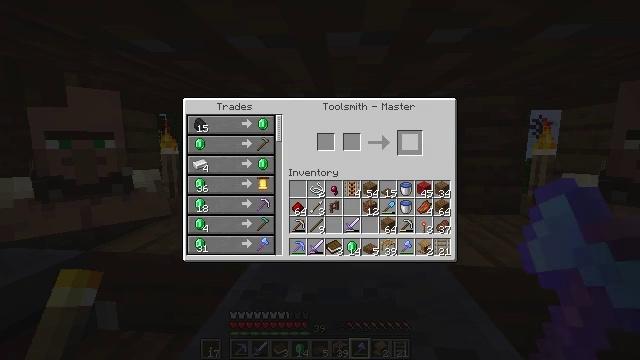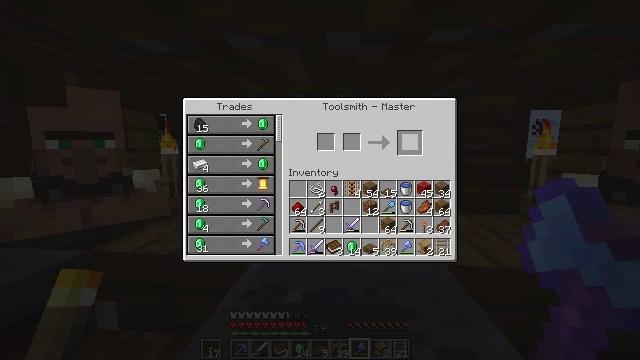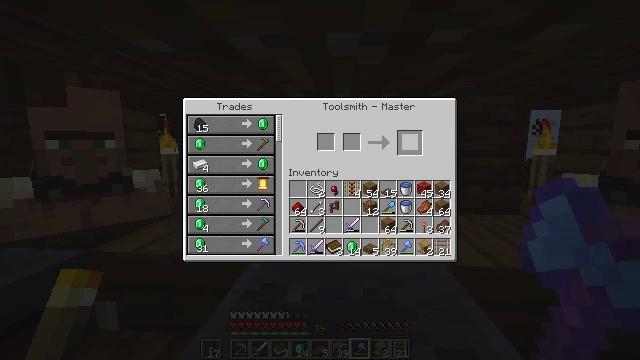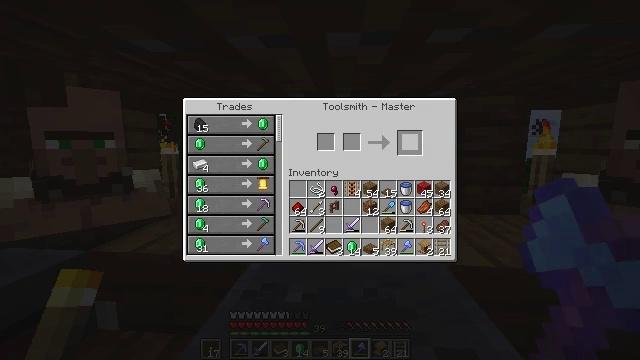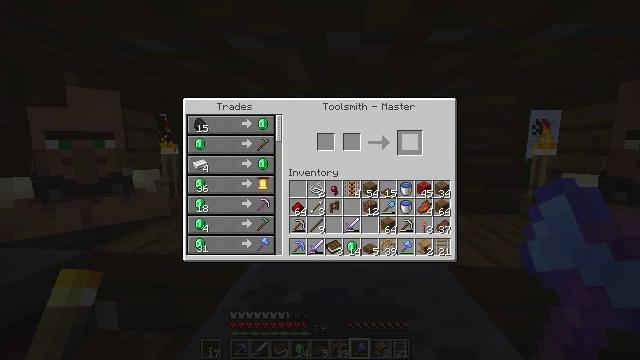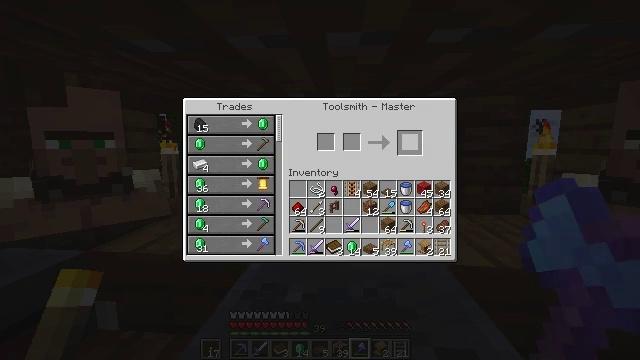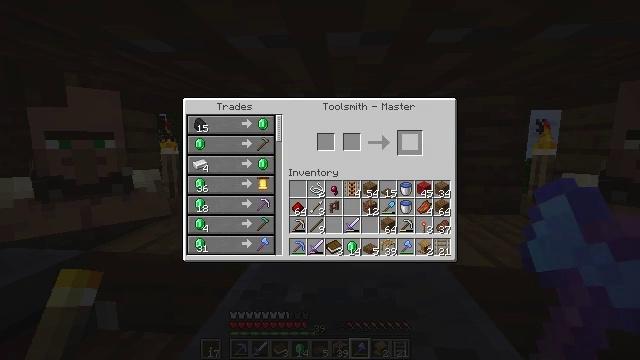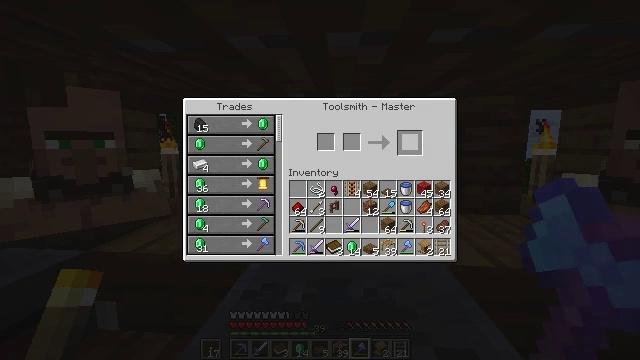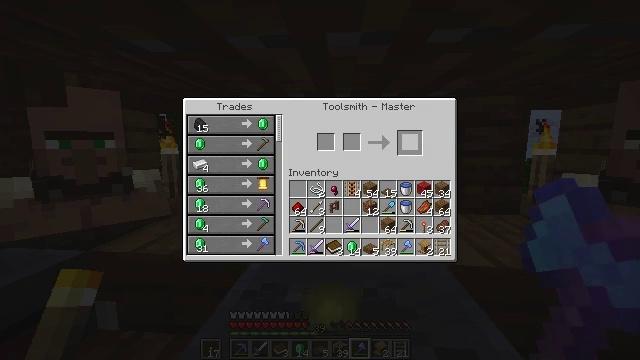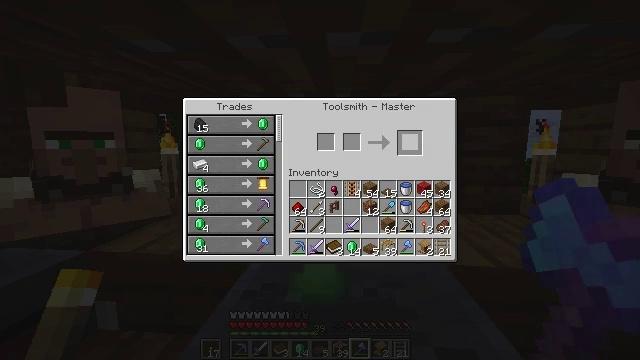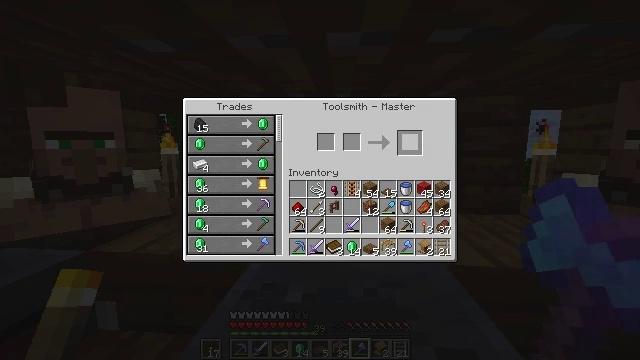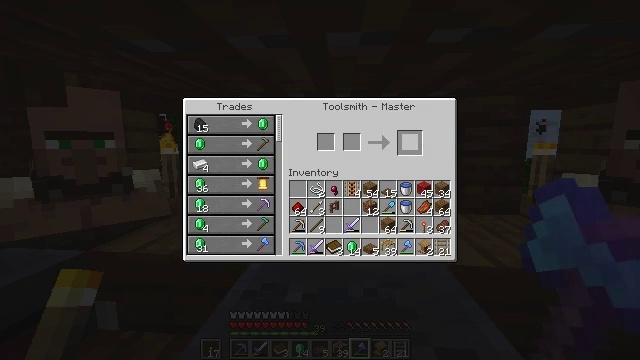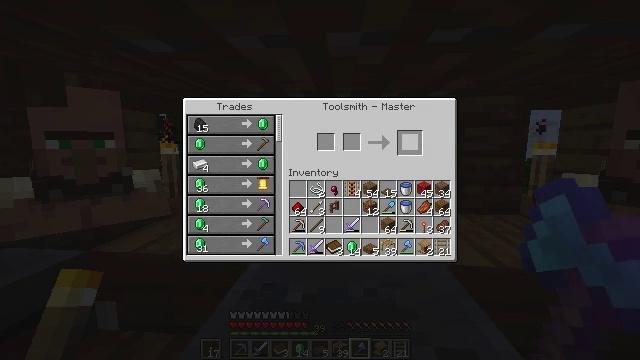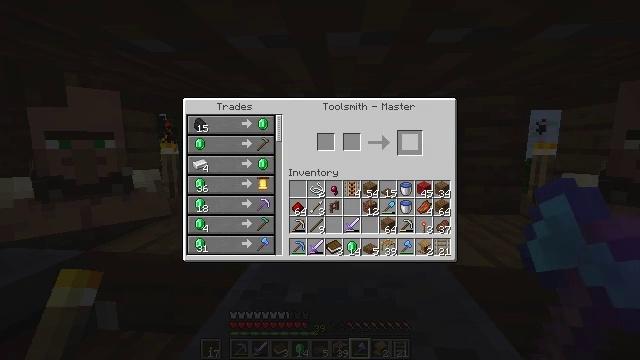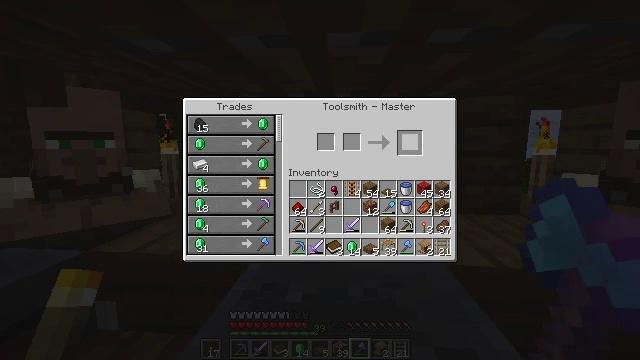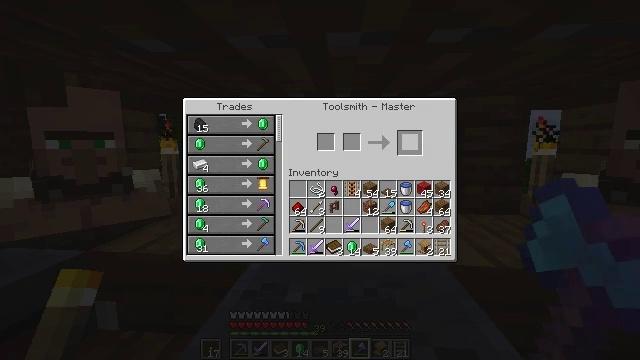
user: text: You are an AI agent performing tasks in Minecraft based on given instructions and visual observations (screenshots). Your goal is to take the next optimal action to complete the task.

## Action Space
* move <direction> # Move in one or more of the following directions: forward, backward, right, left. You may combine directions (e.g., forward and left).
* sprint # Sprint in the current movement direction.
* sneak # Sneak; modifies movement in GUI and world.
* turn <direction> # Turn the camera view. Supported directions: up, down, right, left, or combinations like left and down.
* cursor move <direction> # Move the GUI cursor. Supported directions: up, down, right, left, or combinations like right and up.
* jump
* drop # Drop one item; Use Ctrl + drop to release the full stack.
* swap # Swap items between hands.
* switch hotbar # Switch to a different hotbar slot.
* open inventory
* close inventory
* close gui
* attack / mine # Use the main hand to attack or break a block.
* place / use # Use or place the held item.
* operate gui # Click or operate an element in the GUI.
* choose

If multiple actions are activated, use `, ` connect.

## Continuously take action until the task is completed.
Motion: motion action
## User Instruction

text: Gather the spruce slab by holding left button.
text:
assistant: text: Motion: sneak, open gui
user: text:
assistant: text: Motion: sneak
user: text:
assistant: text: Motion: sneak
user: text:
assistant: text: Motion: sneak
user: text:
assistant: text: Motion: sneak
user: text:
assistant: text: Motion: sneak
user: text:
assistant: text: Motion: sneak
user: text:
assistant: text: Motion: sneak
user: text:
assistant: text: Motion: sneak
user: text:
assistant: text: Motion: sneak
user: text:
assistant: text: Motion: sneak
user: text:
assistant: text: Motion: sneak
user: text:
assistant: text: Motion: sneak
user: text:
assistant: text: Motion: sneak
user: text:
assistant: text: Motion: sneak
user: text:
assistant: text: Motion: sneak
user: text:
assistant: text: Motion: sneak
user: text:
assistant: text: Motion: sneak
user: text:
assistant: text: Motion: sneak
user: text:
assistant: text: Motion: sneak
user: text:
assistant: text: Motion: sneak
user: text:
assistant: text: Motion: sneak
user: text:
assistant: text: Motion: sneak
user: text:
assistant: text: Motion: sneak
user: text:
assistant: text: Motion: sneak
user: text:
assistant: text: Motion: sneak
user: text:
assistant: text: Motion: sneak
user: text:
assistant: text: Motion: sneak
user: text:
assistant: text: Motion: sneak
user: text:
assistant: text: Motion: sneak